Question: I want to add a custom control(Button) in current cell of Datagridview
control. i have created the custom control(Button). My requirement is when i
clicking any cell of the Datagridview, this control should show on that cell.
here is the screen shot of this.

Please help me to overcome this problem. Any help appreciated.
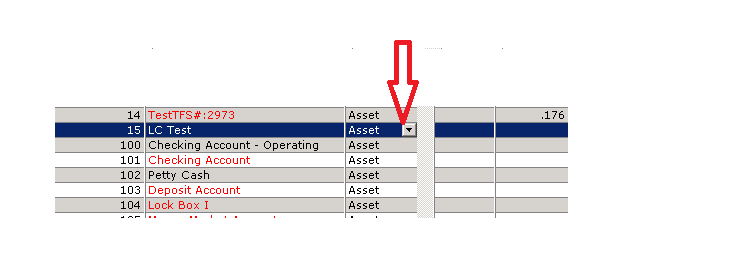
Answer: You just need 1 button, set its 'Parent' to your 'DataGridView' and update its location according to the current cell bounds. This should be done in the 'CellPainting' event handler, like this:
'''
Button button = new Button(){Width = 20, Height = 20};
int maxHeight = 20;
button.Parent = dataGridView1;//place this in your form constructor
//CellPainting event handler for both your grids
private void dataGridViews_CellPainting(object sender,
DataGridViewCellPaintingEventArgs e) {
DataGridView grid = sender as DataGridView;
if (grid.CurrentCell.RowIndex == e.RowIndex &&
grid.CurrentCell.ColumnIndex == e.ColumnIndex) {
button.Top = e.CellBounds.Top - 2;
button.Left = e.CellBounds.Right - button.Width;
button.Height = Math.Min(e.CellBounds.Height, maxHeight);
button.Invalidate();
}
}
//Enter event handler for both your grids
private void dataGridViews_Enter(object sender, EventArgs e){
button.Parent = (sender as Control);
}
'''
: the 'CellPainting' event handler (used for both grids) above should do something with the 'button' only, if you add some other code such as for painting, both the grids will be effected by that code.